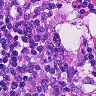
Metastatic tissue present: no